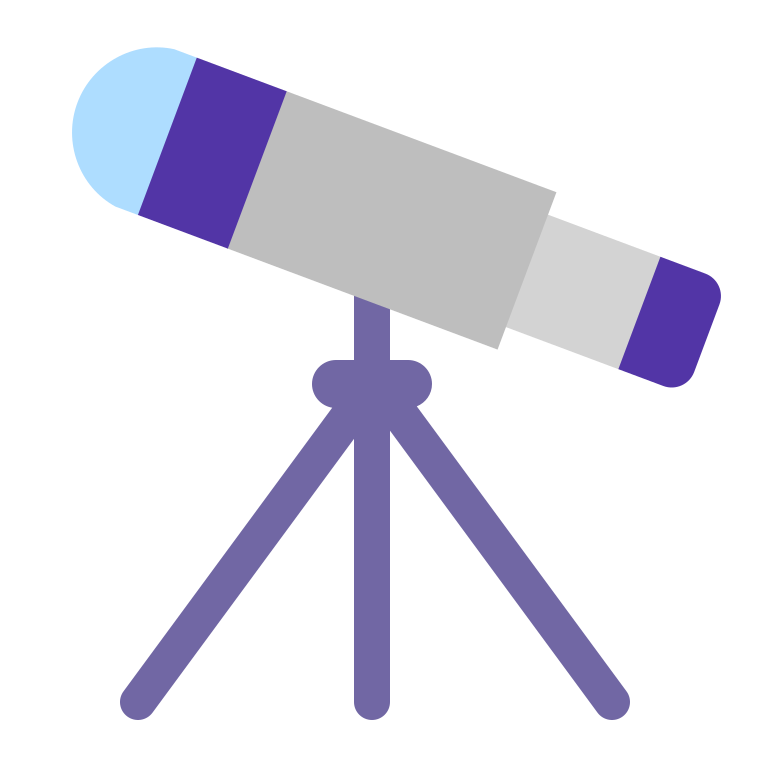
telescope flat